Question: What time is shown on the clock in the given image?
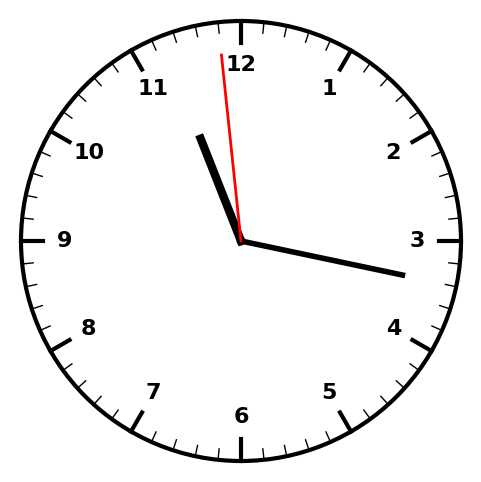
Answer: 11:16:59